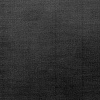
Atmospheric dust classification: dusty